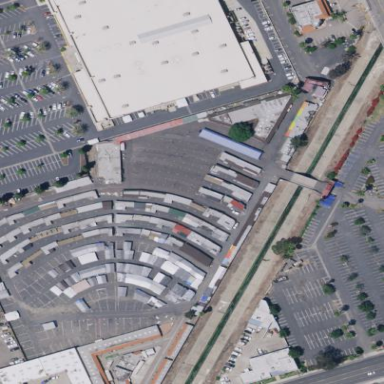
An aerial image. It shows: Marketplace.